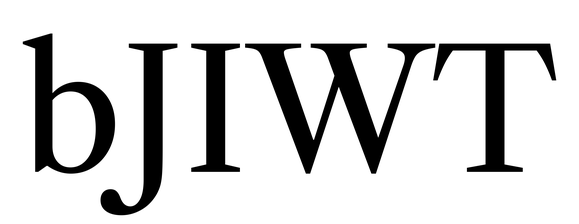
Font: LibreCaslonText_Regular